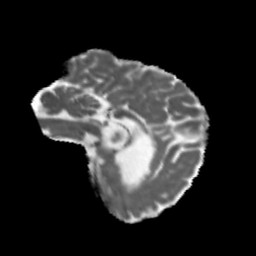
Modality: MD
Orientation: sagittal
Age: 46
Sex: male
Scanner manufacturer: siemens
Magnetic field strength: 3 T
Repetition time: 5.47 s
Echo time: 0.0854 s